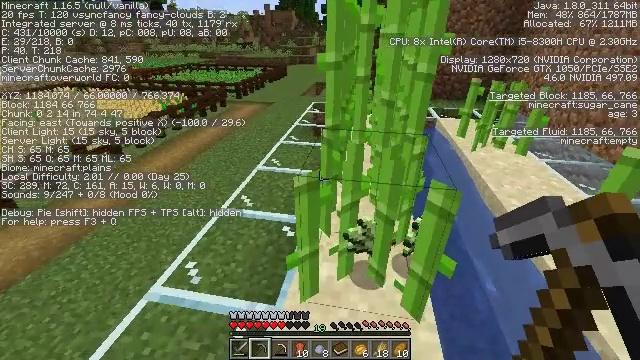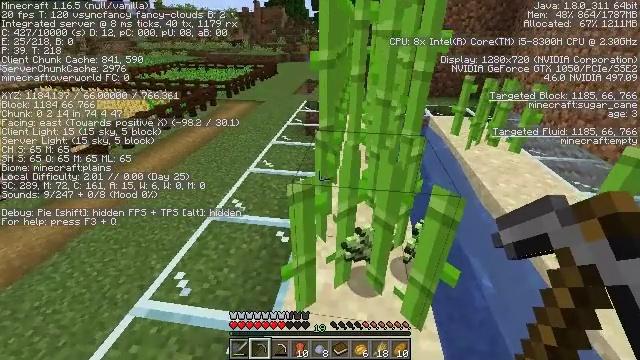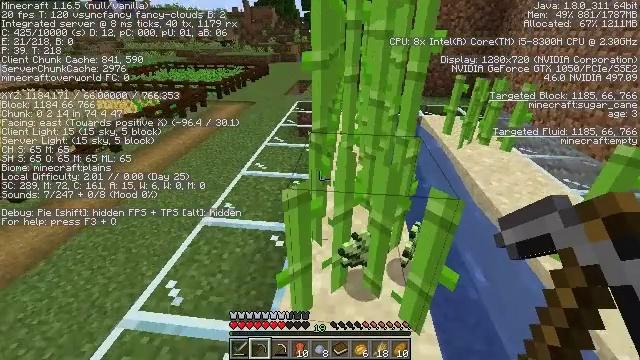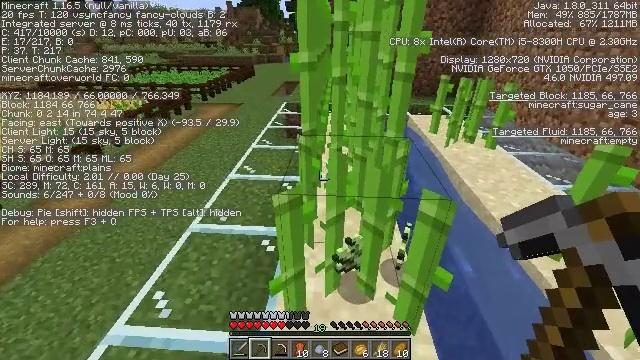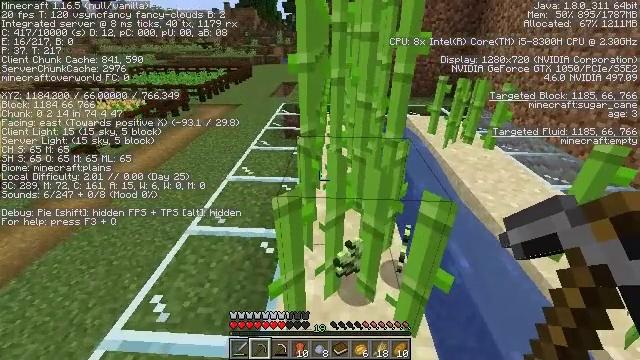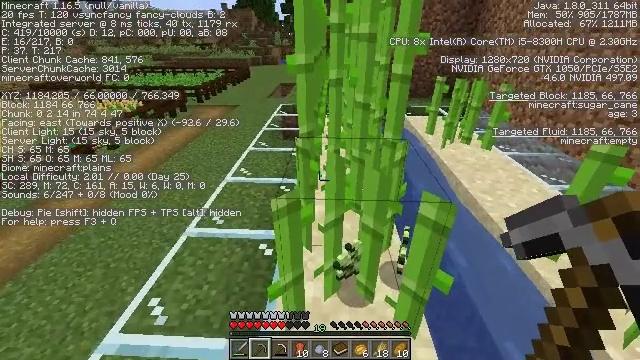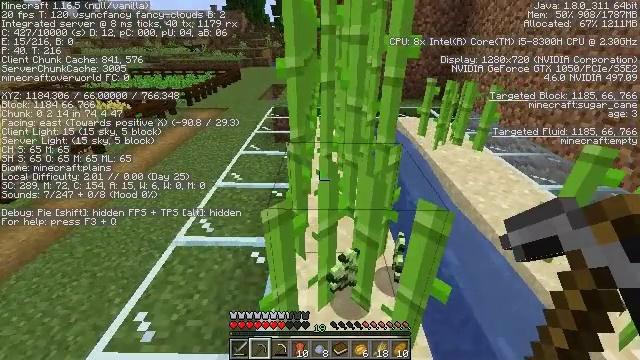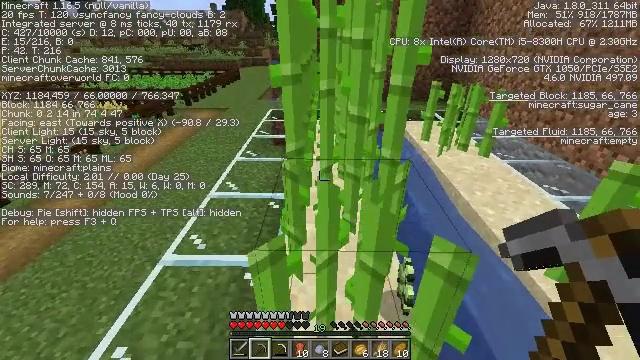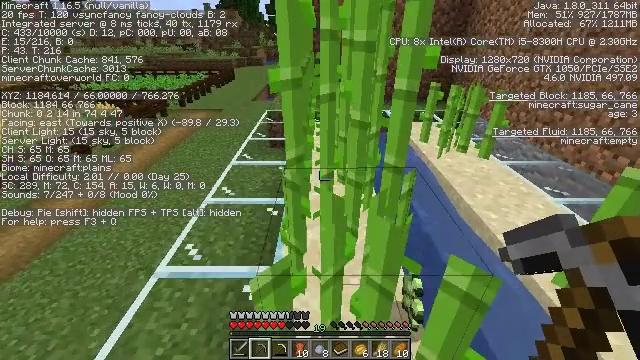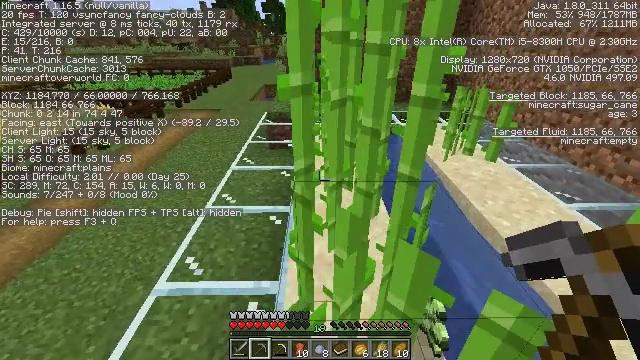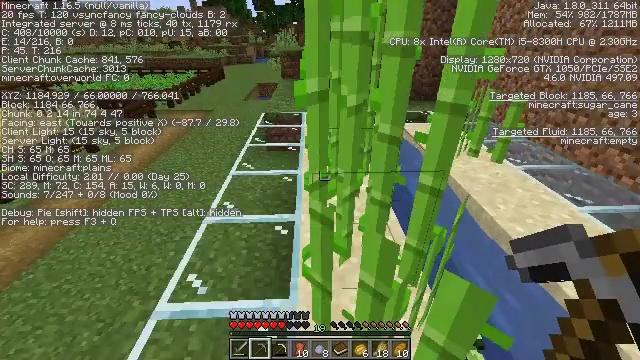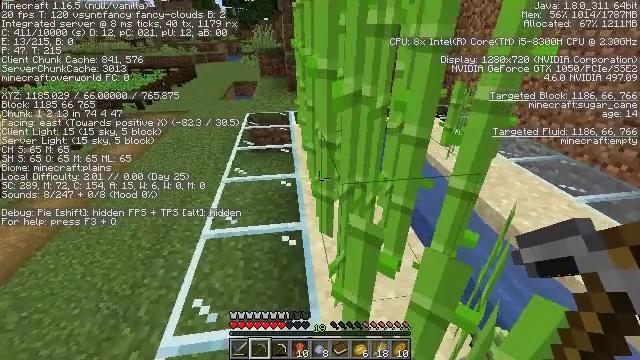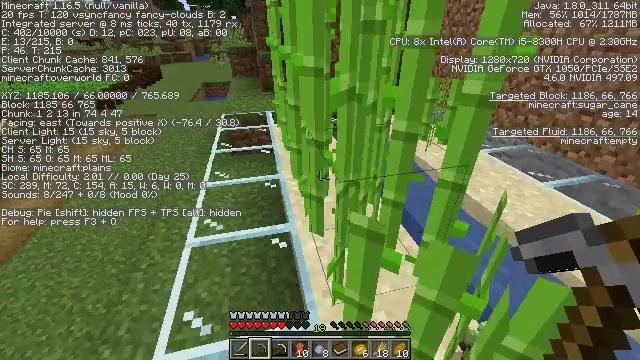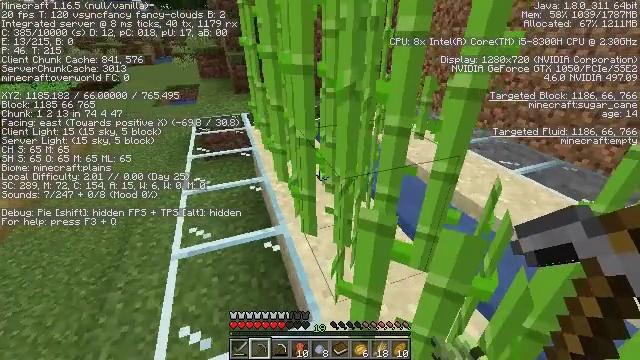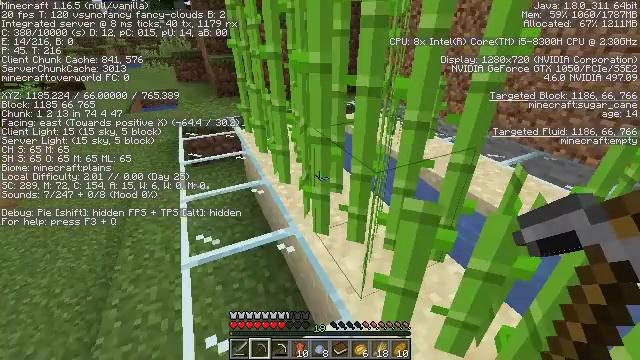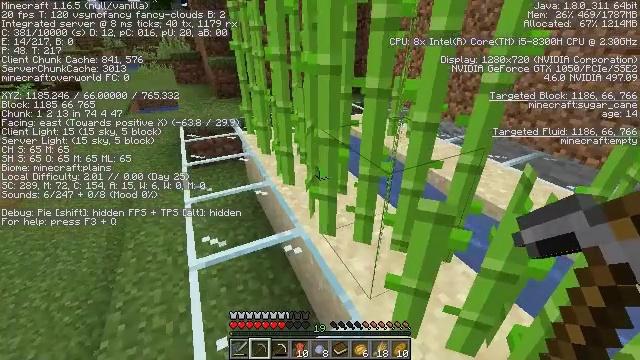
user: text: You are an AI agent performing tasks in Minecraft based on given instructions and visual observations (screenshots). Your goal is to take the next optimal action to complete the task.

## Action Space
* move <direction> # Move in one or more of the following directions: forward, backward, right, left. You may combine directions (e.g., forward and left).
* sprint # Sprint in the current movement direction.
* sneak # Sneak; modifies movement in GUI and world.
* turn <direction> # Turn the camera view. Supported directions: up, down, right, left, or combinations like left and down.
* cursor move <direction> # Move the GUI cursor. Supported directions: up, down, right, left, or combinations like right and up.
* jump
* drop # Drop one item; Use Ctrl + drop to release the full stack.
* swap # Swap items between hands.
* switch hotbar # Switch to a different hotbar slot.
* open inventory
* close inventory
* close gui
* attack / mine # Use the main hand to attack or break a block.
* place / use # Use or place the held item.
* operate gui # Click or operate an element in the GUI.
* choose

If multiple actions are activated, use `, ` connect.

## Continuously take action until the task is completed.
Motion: motion action
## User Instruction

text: Mine the sugar cane near rivers.
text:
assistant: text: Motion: turn right
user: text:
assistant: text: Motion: turn right
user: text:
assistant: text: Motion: turn right
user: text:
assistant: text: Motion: no_op
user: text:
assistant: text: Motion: no_op
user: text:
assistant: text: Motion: move forward, turn right
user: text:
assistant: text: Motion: move forward
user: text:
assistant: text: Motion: move forward and move left, turn right
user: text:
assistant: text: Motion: move forward and move left
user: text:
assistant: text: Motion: move forward and move left, turn right
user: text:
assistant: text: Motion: move left, turn right
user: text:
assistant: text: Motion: move left, turn right
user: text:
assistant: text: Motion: move left, turn right
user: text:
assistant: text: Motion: turn right
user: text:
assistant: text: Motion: no_op
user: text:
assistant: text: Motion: turn right
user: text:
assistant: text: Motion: turn right
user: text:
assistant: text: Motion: no_op
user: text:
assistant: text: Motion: no_op
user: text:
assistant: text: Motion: no_op
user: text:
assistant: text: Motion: no_op
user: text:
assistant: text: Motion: attack / mine
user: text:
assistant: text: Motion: attack / mine
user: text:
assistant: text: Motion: attack / mine
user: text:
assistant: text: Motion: no_op
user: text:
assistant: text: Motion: turn left
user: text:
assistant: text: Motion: turn left and up
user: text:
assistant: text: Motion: turn left and up
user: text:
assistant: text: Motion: turn left and up
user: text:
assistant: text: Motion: turn left and up